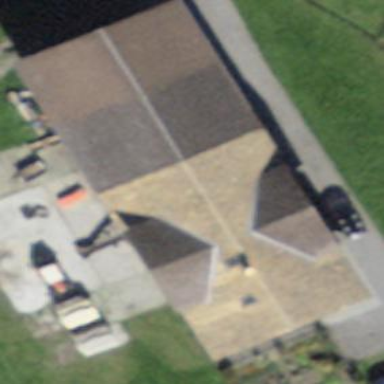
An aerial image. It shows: Farm building.